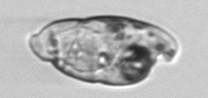
Label: Warnowia